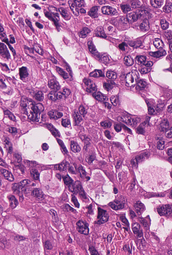
Tumor epithelial tissue: yes
Tumor-associated stroma tissue: yes
Normal tissue: no